Interaction volume radius: 10 \u00c5
Interaction volume height: 10 \u00c5
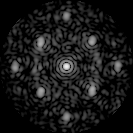
Disorder parameter: 0.3975